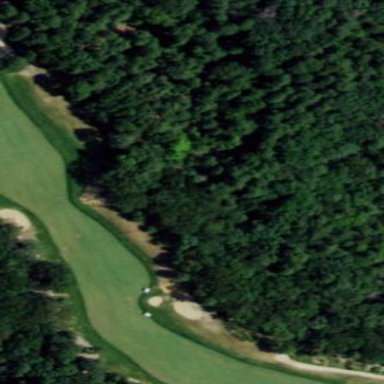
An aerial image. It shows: Golf course.